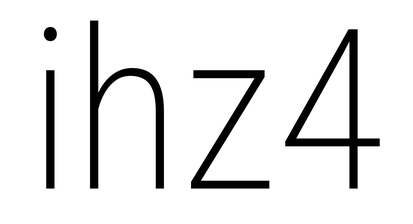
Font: Roboto_Condensed_ExtraLight